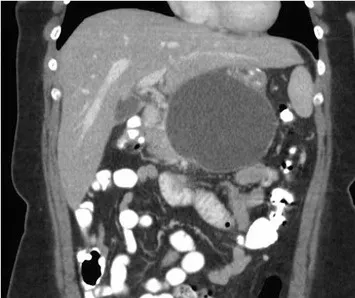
WOPN imaging (coronal CT image).
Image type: radiology (ct)